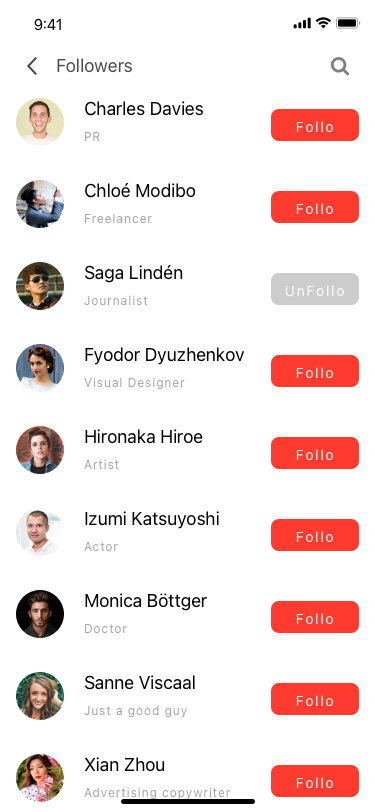
Text in this UI design:
Charles Davies
PR
Follow
Chloé Modibo
Freelancer
Follow
Saga Lindén
Journalist
UnFollow
Fyodor Dyuzhenkov
Visual Designer
Follow
Hironaka Hiroe
Artist
Follow
Izumi Katsuyoshi
Actor
Follow
Monica Böttger
Doctor
Follow
Sanne Viscaal
Just a good guy
Follow
Xian Zhou
Advertising copywriter
Follow